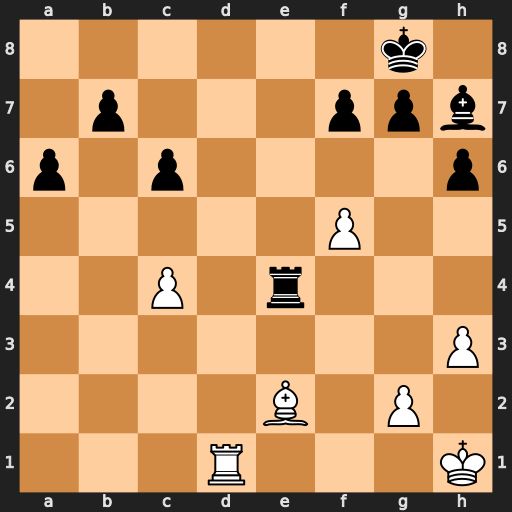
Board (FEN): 6k1/1p3ppb/p1p4p/5P2/2P1r3/7P/4B1P1/3R3K
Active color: w
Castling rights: -
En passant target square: -
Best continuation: Rd8+ Re8 Rxe8#